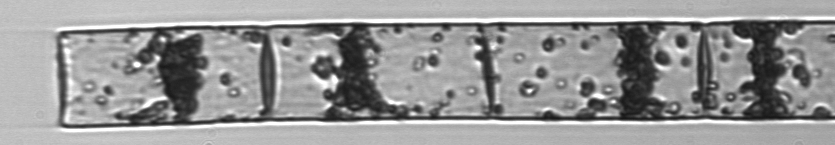
Label: Guinardia_flaccida